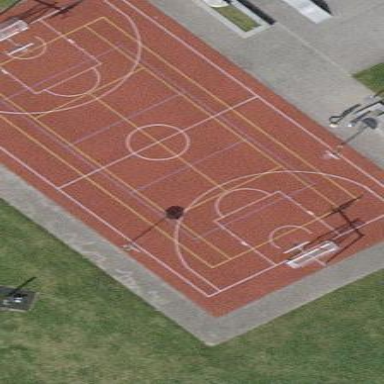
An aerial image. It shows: Basketball court on leisure land pitch.